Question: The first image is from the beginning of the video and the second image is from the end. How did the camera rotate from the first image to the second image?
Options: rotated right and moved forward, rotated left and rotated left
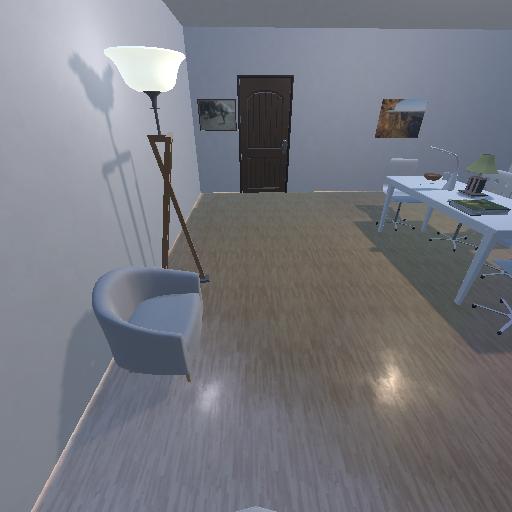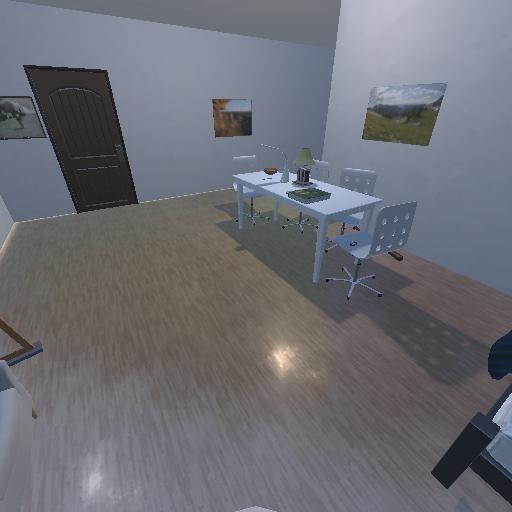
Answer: rotated right and moved forward